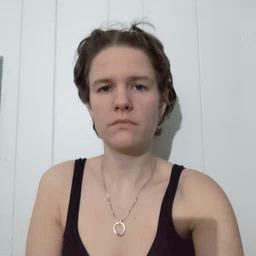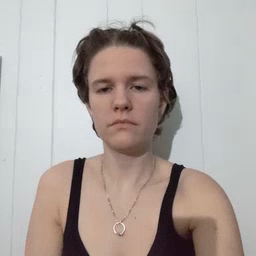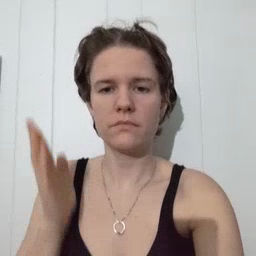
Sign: beside